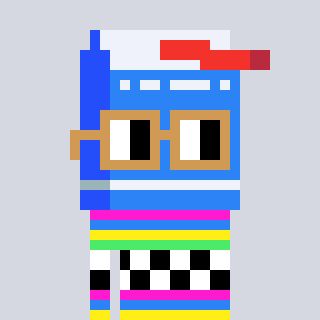
a pixel art character with square brown glasses, a milk-shaped head and a darkbrown-colored body on a cool background